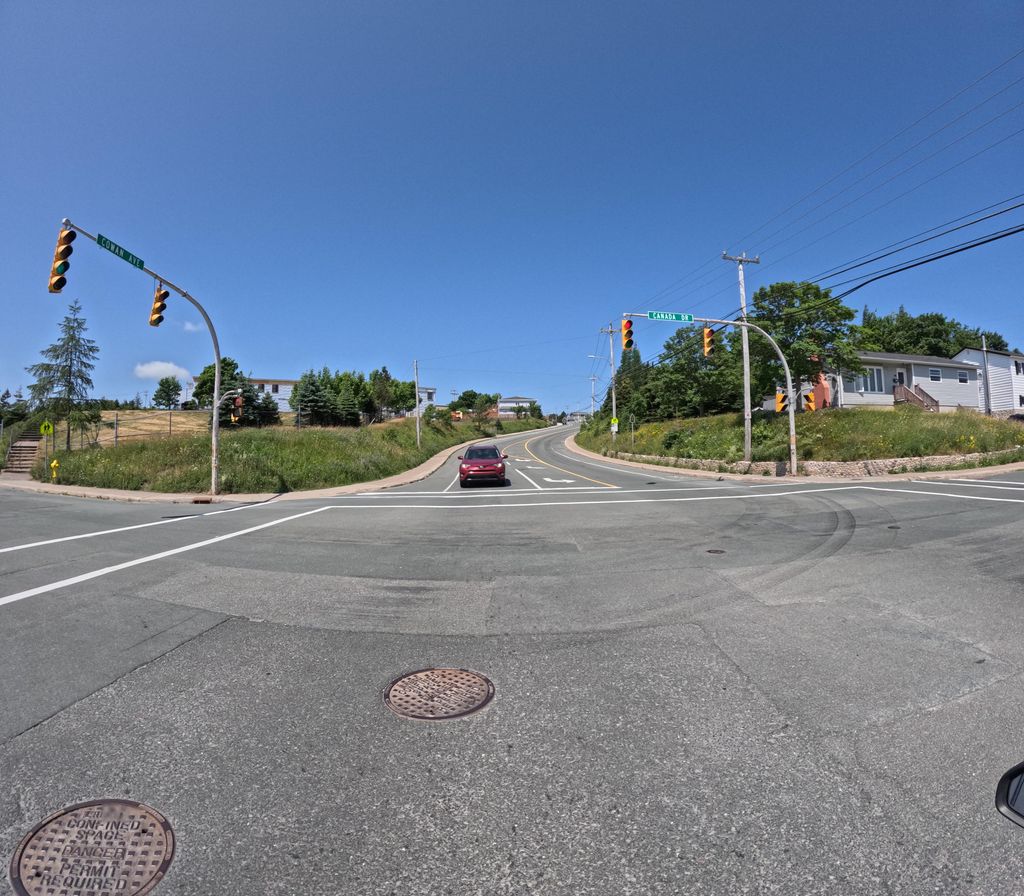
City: st_johns